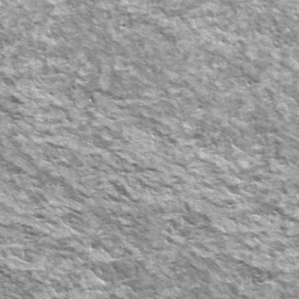
Label: frost